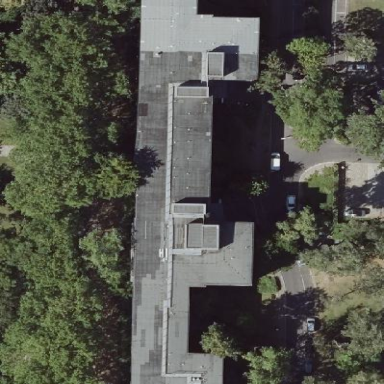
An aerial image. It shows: Hospital building.